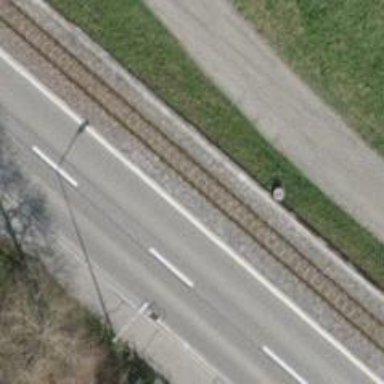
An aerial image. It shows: Narrow-gauge railway track electrified by contact line.